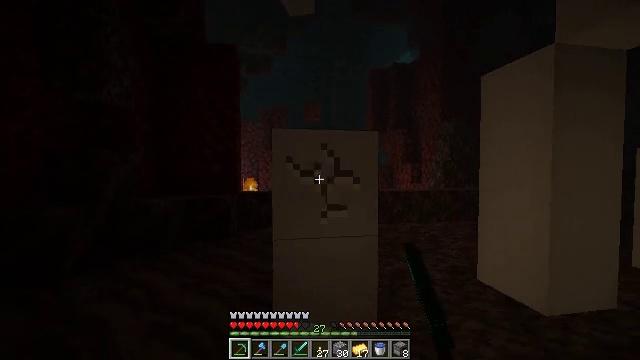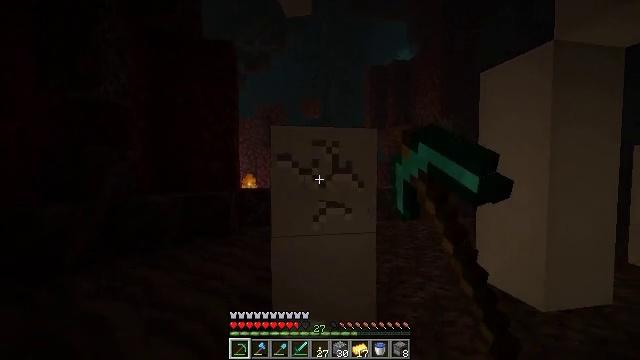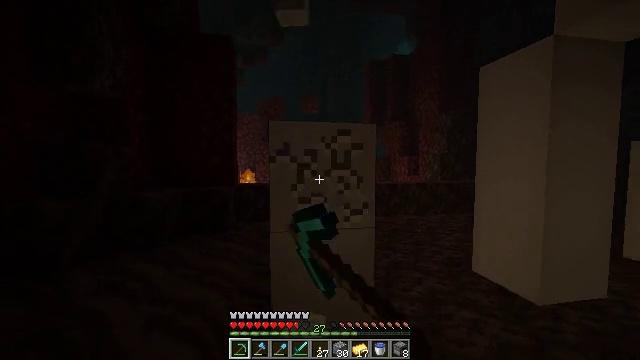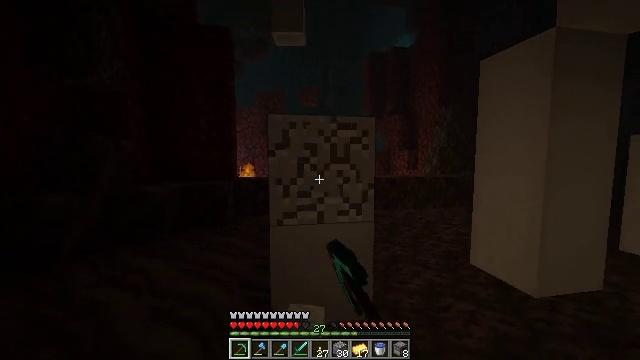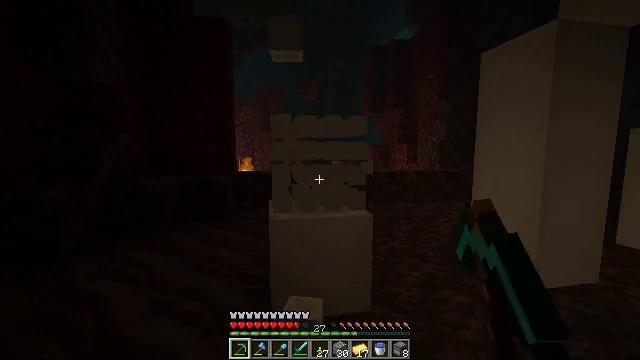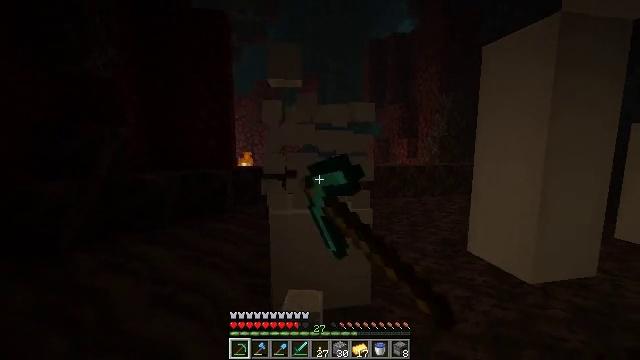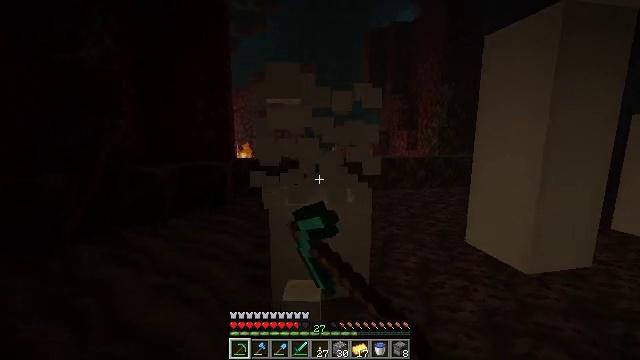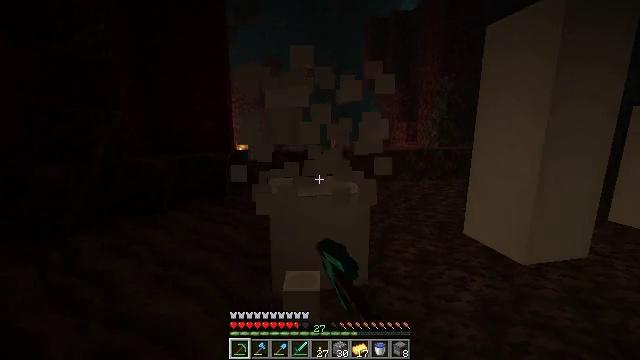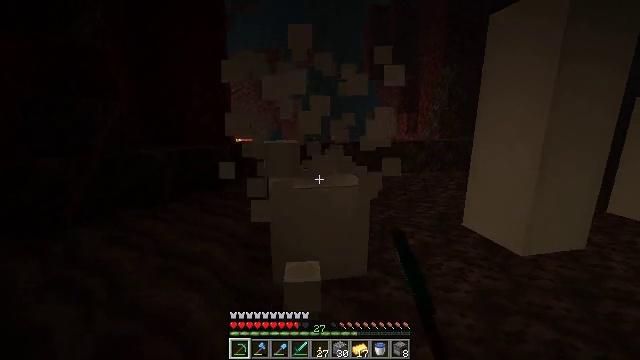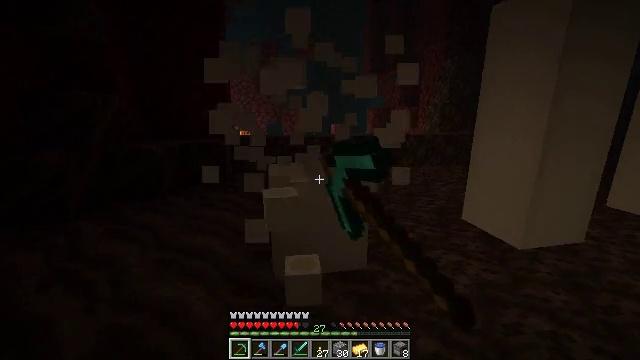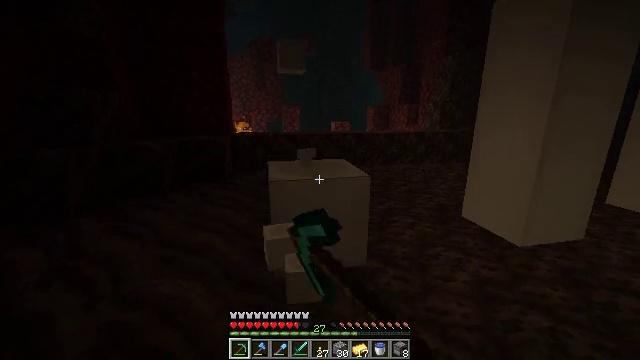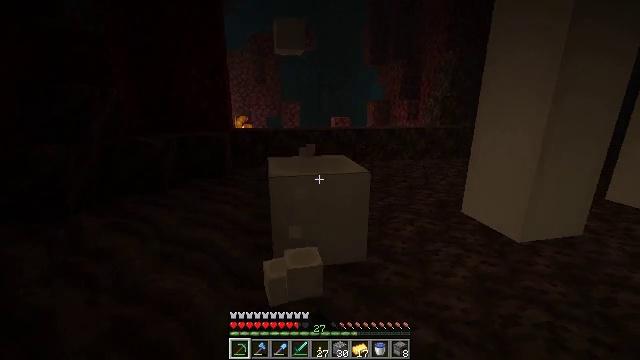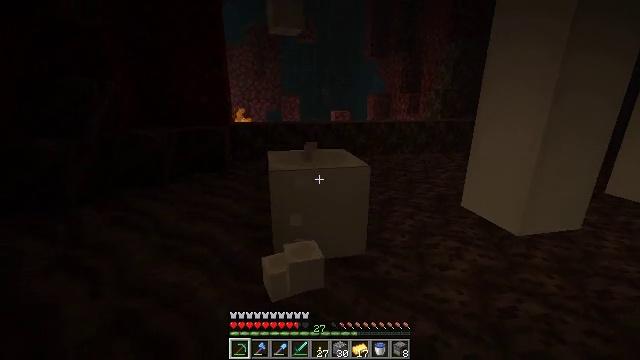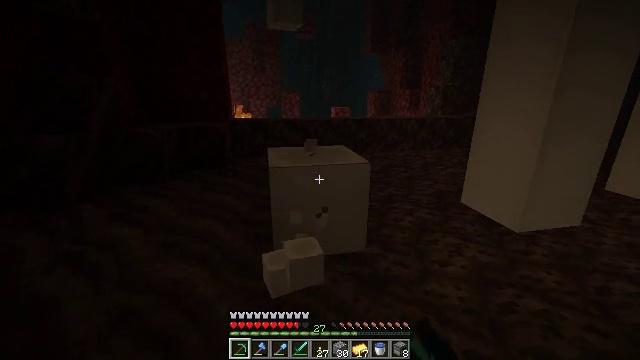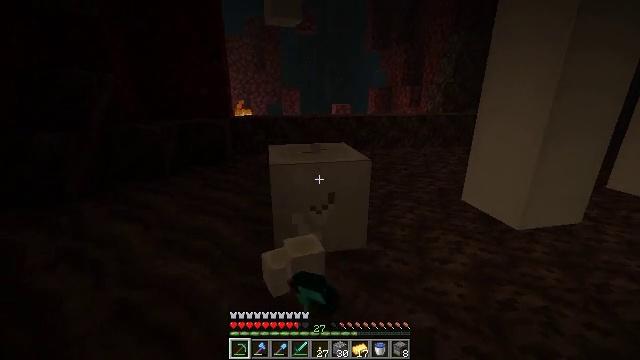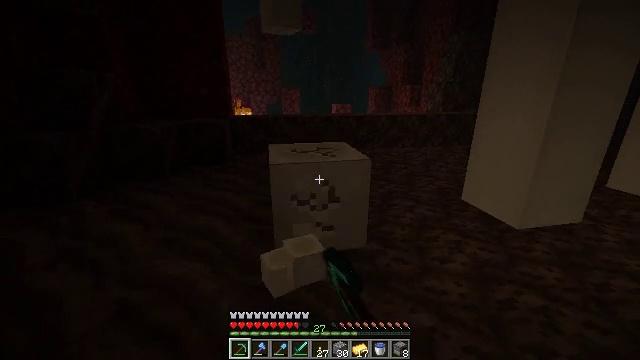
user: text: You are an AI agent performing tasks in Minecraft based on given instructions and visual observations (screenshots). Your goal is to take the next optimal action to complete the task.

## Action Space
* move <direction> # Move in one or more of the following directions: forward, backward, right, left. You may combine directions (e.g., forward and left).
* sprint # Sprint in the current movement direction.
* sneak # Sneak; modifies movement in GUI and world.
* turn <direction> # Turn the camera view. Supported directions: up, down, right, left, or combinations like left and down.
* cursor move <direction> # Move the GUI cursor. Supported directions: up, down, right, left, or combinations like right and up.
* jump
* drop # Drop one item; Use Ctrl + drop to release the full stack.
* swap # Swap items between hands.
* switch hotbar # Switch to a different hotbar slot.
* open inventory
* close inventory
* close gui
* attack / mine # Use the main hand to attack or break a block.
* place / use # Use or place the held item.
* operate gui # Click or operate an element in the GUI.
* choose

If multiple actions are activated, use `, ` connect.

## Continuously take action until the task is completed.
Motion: motion action
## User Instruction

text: Break the bone block to gather material.
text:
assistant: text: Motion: attack / mine
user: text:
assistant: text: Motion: turn down, attack / mine
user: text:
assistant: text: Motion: turn down, attack / mine
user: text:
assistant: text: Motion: turn down, attack / mine
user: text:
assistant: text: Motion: turn down, attack / mine
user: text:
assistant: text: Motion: turn down, attack / mine
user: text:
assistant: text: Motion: turn down, attack / mine
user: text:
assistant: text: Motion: turn down, attack / mine
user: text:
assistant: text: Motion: turn down, attack / mine
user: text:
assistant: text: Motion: attack / mine
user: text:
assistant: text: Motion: attack / mine
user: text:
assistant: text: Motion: turn down, attack / mine
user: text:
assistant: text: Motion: attack / mine
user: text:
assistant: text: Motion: attack / mine
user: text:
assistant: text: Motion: attack / mine
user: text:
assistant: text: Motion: attack / mine
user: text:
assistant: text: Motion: attack / mine
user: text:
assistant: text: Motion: attack / mine
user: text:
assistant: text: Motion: move forward, attack / mine
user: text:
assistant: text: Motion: move forward, attack / mine
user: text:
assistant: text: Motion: move forward, attack / mine
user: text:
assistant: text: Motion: move forward, attack / mine
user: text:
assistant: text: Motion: move forward
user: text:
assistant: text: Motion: move forward
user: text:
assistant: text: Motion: move forward
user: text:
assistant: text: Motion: move forward, turn right and down
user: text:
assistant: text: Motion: move forward and move left, turn right and down
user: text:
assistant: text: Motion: move forward and move left, turn right
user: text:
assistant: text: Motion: move forward and move left, turn right
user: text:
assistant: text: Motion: move forward and move left, turn right, attack / mine